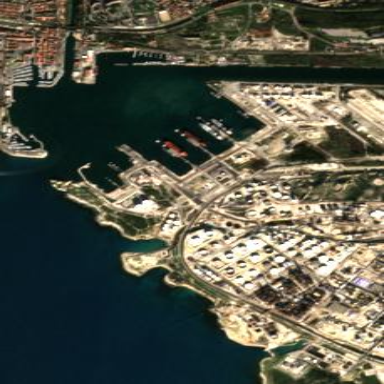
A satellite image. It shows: Harbour with tanker.